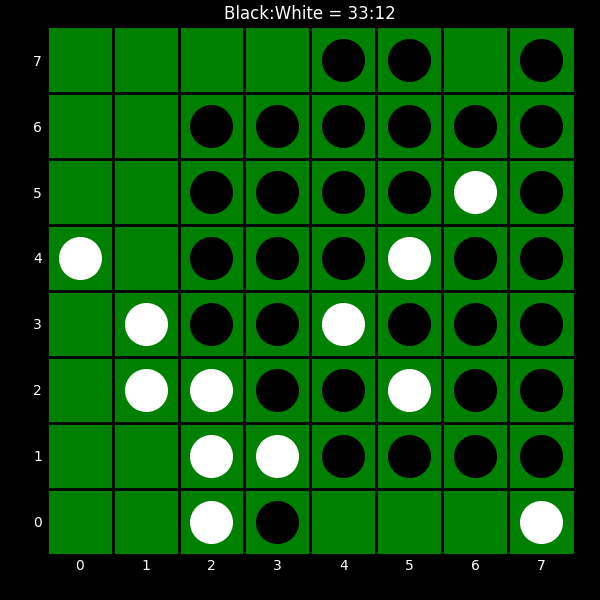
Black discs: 33
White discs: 12